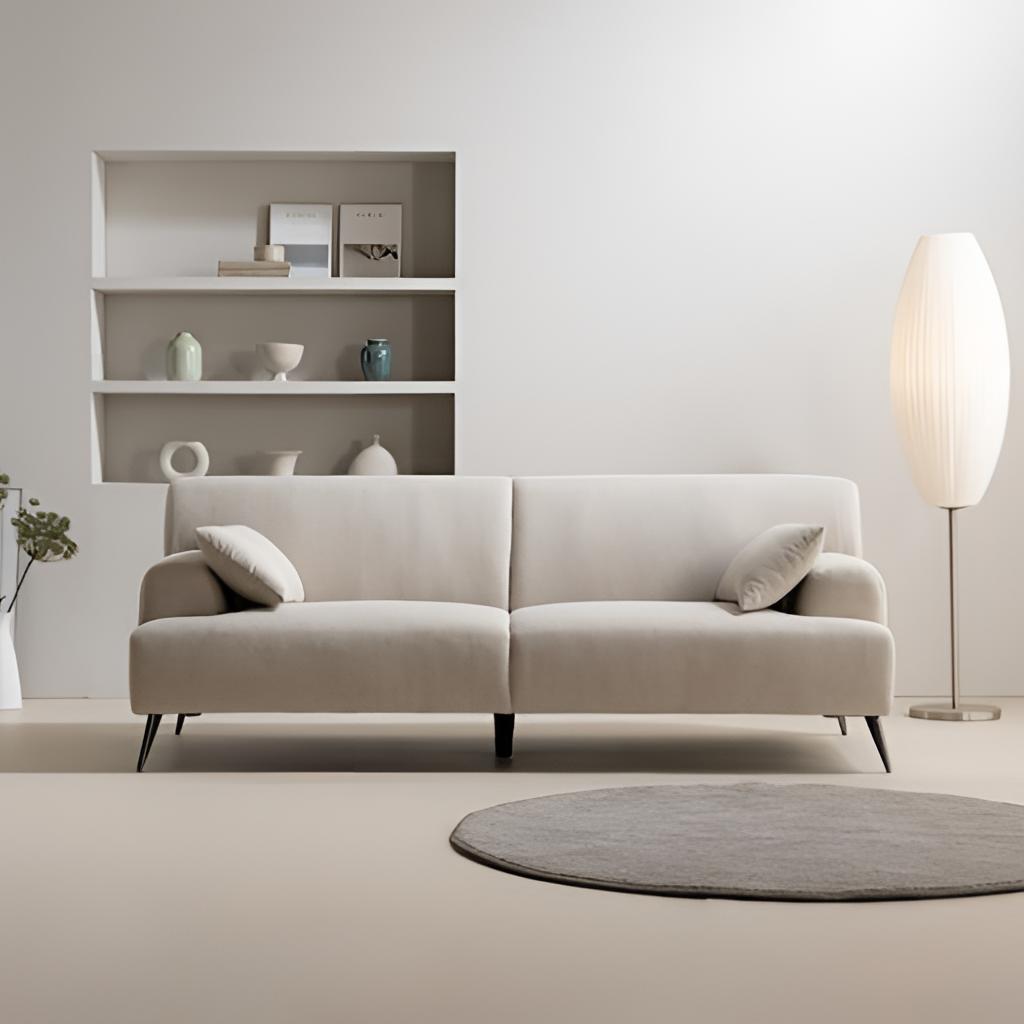
fabric sofa, living room, minimalist, white paint wallpaper, with solid pattern, carpet flooring, with plain pattern